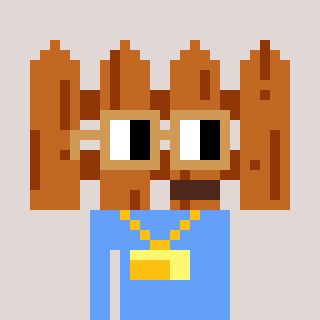
a pixel art character with square brown glasses, a fence-shaped head and a blue-colored body on a warm background